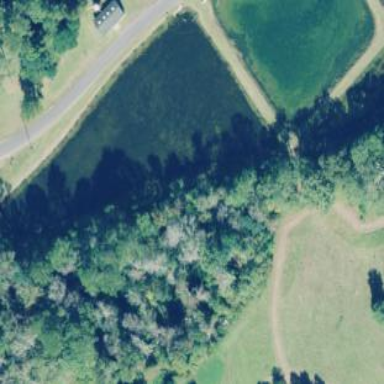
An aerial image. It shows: Reservoir.